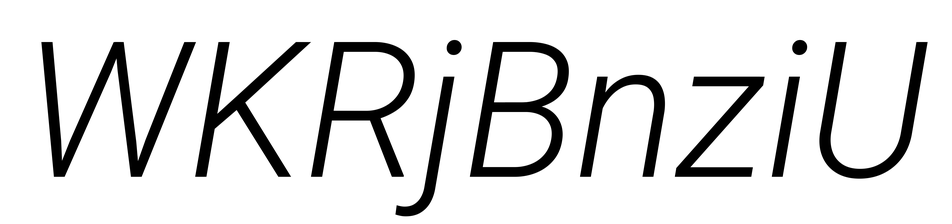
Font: Roboto-Italic_Light_Italic